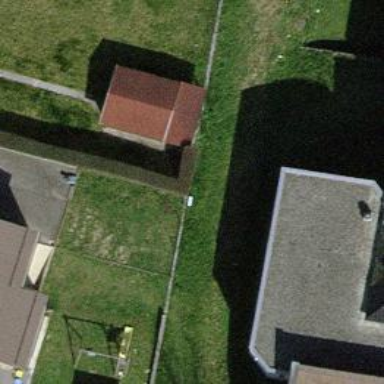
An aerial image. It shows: Hedge barrier.